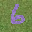
Label: 6